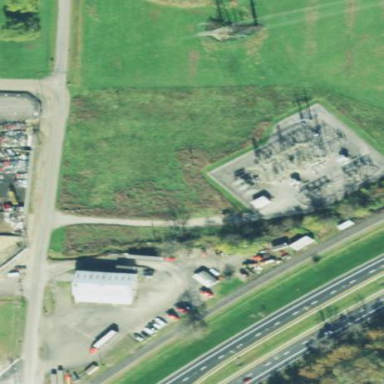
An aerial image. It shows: Power substation surrounded by fence.